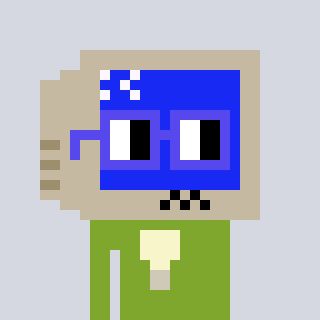
a pixel art character with square blue glasses, a old monitor-shaped head and a slimegreen-colored body on a cool background